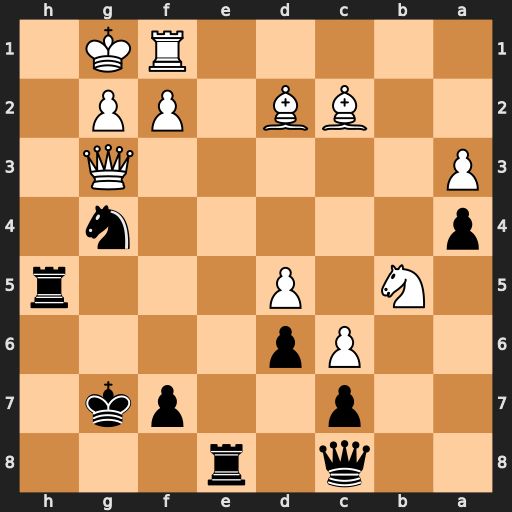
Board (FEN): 2q1r3/2p2pk1/2Pp4/1N1P3r/p5n1/P5Q1/2BB1PP1/5RK1
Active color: b
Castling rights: -
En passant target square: -
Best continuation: Reh8 Bc3+ f6 Bxf6+ Kxf6 Qf4+ Kg7